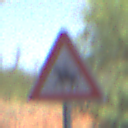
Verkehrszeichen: ReiterRechts
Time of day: Midday
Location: Roofed (Underpass)
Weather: Clear
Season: NotSpecified
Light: Natural